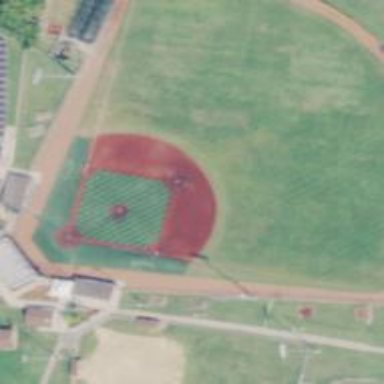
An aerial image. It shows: Outfield baseball field with grass land use.